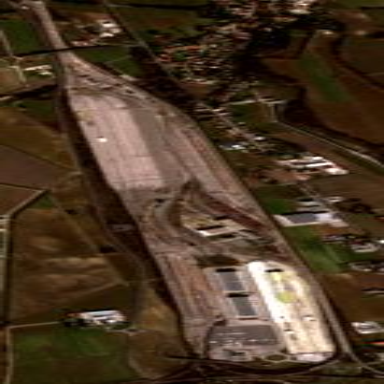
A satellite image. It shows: Intermodal freight terminal within railway industrial area.